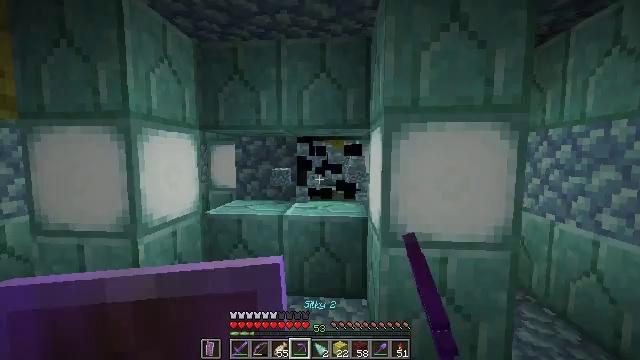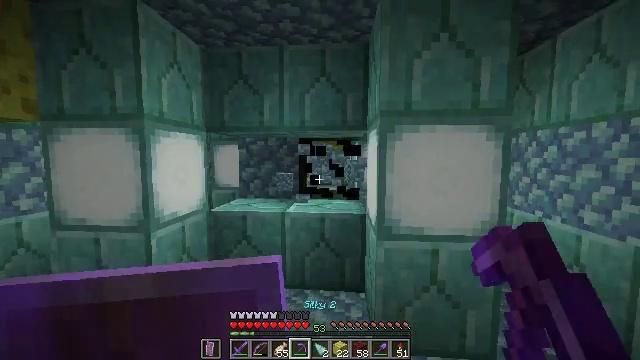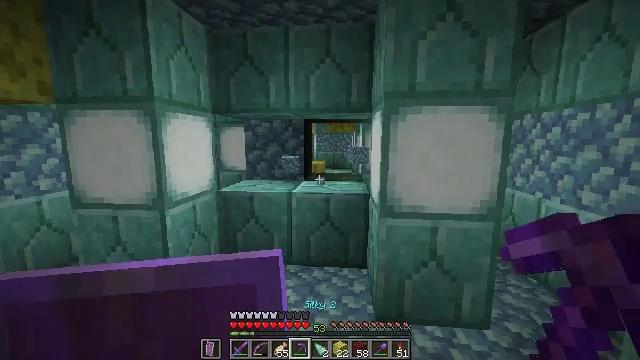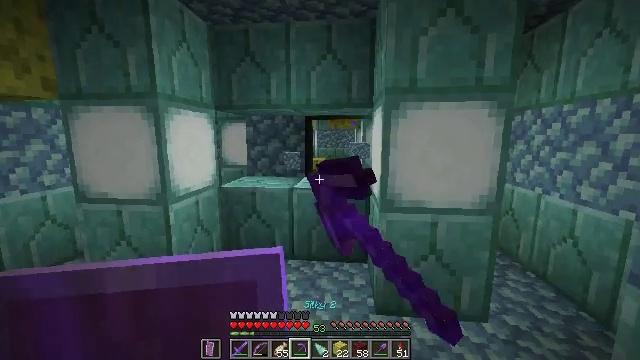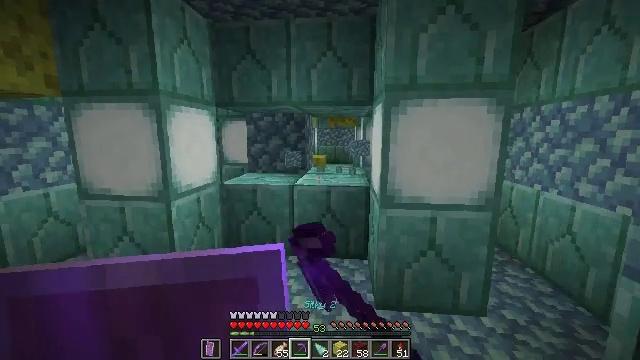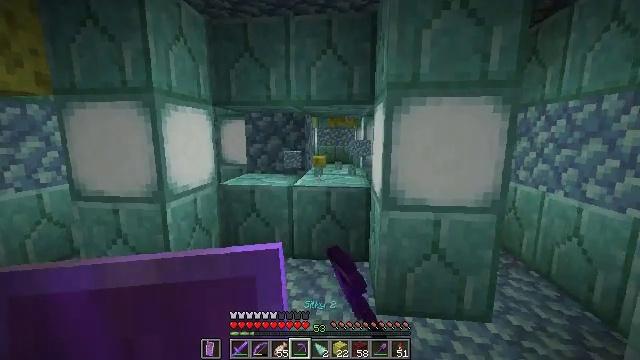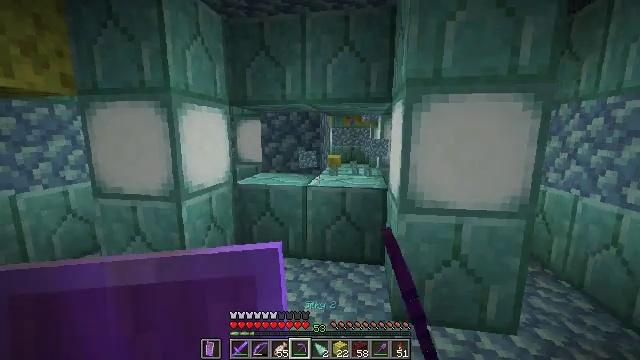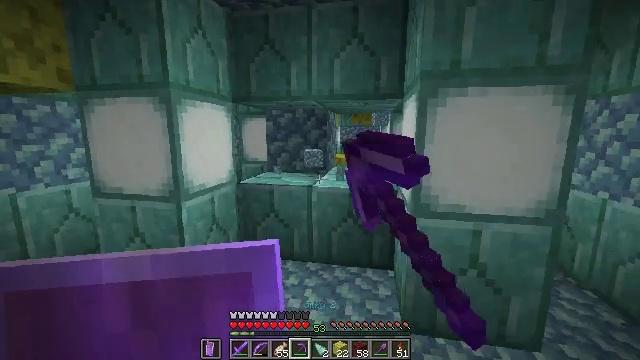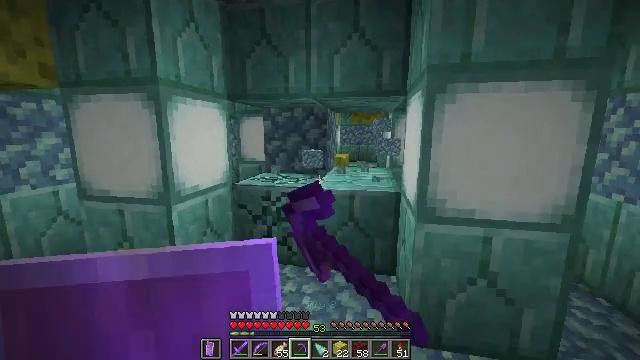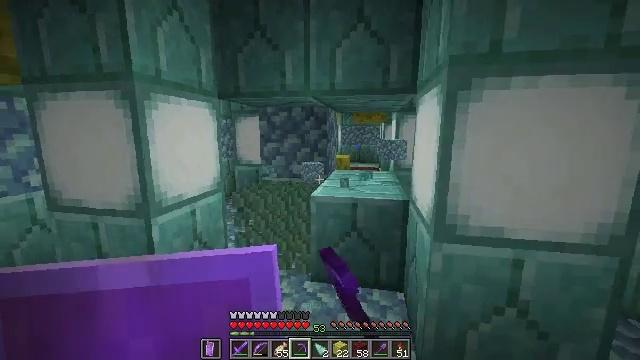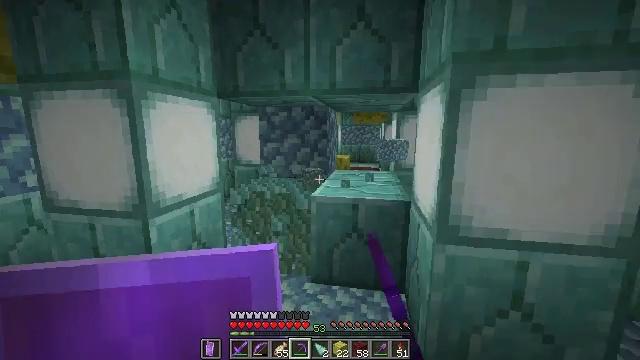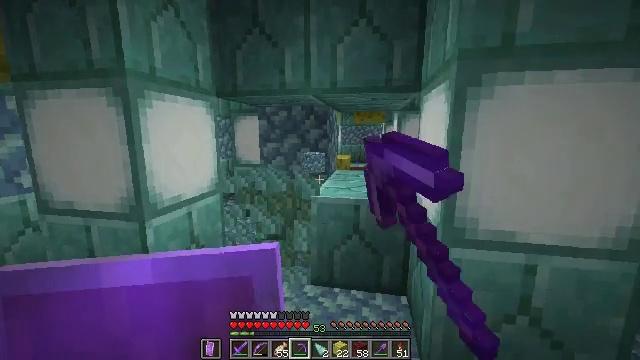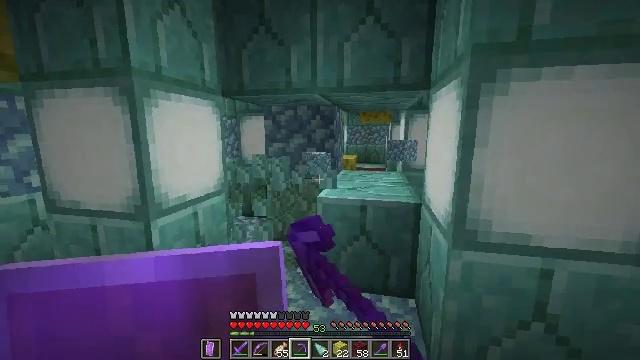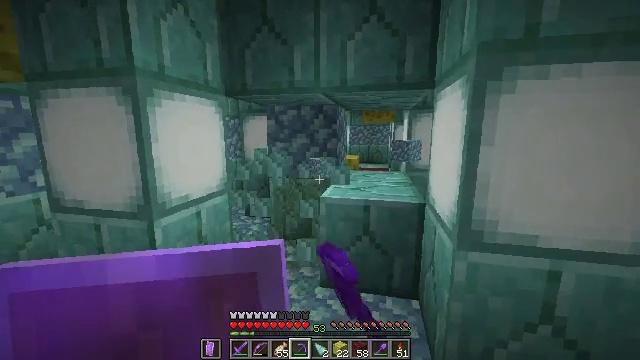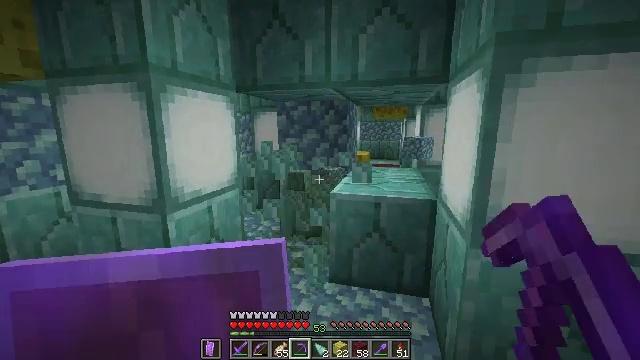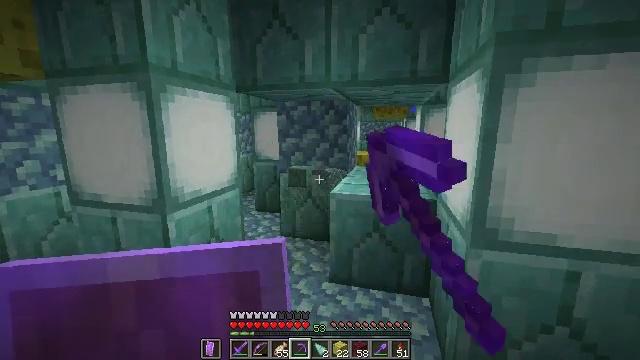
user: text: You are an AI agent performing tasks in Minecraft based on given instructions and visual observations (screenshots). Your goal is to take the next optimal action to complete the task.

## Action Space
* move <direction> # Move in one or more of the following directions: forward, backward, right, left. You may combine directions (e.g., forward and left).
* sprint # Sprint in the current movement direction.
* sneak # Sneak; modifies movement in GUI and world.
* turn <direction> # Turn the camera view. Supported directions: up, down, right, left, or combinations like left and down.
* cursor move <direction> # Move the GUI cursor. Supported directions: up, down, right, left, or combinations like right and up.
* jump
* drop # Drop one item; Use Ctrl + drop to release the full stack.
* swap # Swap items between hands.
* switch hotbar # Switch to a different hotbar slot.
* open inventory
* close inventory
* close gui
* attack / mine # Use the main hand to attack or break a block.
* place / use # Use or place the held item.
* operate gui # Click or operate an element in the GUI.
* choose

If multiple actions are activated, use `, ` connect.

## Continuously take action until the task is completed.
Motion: motion action
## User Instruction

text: Collect prismarine bricks.
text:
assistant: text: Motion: attack / mine
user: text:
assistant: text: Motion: turn down, attack / mine
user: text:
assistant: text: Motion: attack / mine
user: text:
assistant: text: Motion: attack / mine
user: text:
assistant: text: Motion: move forward, attack / mine
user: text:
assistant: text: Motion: move forward, turn left, attack / mine
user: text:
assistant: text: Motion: move forward, turn left, attack / mine
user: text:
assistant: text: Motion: move forward, attack / mine
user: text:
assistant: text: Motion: attack / mine
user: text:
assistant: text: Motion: attack / mine
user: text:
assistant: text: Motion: attack / mine
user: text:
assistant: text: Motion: turn left, attack / mine
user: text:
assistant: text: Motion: attack / mine
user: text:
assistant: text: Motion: turn left, attack / mine
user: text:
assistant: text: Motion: attack / mine
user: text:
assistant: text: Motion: turn right, attack / mine
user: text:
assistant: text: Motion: turn right, attack / mine
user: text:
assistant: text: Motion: attack / mine
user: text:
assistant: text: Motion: attack / mine
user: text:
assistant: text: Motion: attack / mine
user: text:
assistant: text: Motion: attack / mine
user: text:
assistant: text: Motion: attack / mine
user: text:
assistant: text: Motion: attack / mine
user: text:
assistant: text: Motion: attack / mine